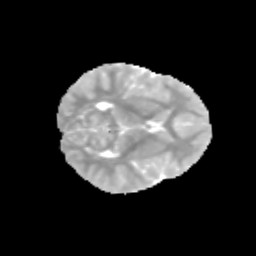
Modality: MD
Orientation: axial
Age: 9
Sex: female
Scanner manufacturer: siemens
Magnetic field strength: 3 T
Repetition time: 3.8 s
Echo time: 0.07 s